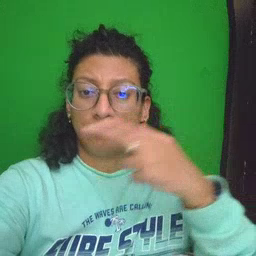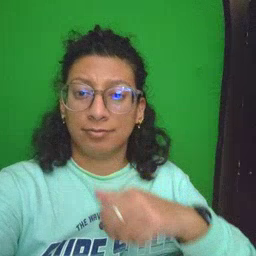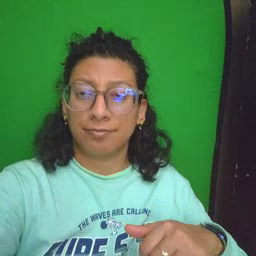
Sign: scissors